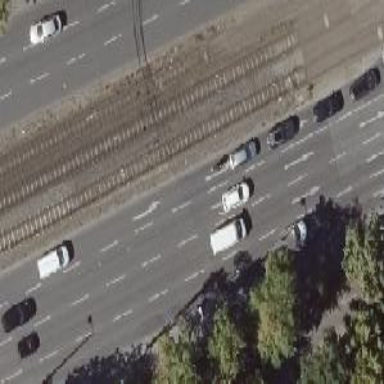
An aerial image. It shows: Primary highway with asphalt surface. It is dual carriageway.